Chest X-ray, AP view. Patient: 63 years old, sex F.
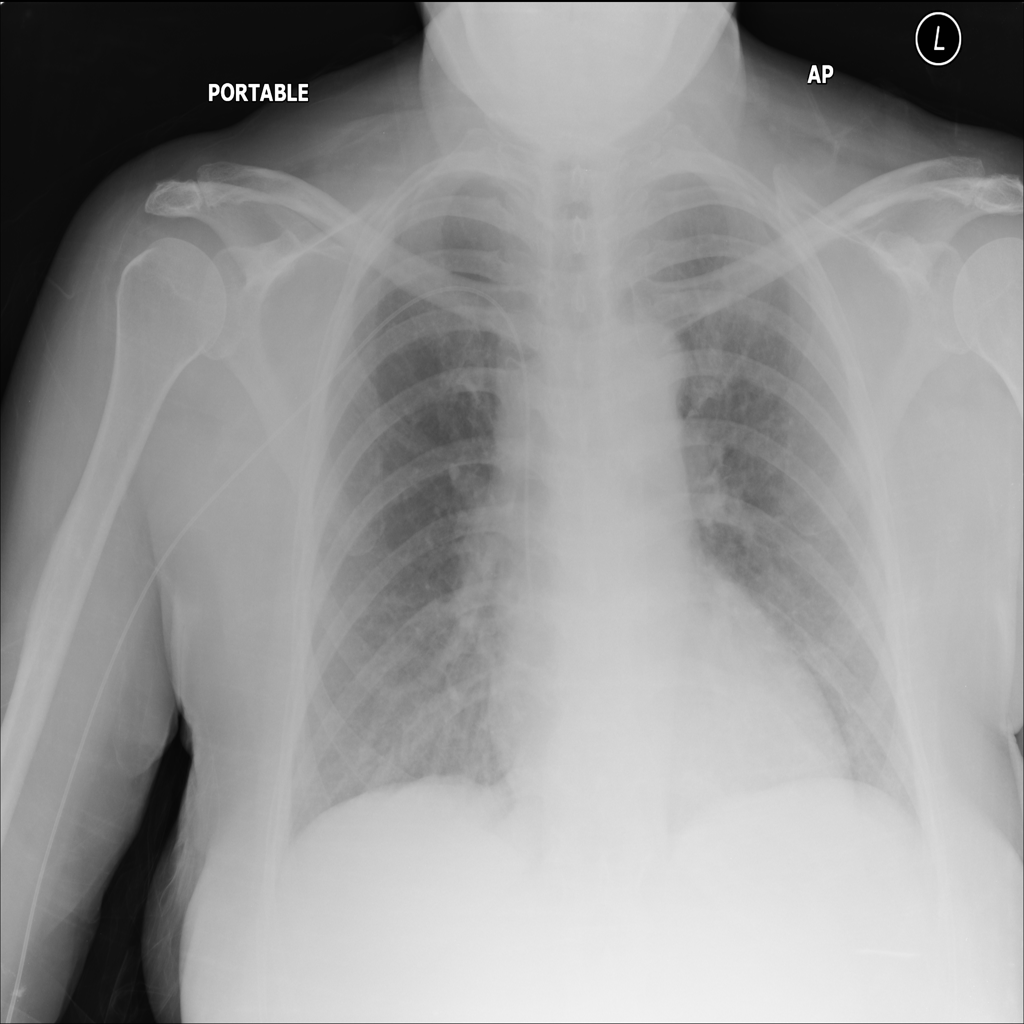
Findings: No Finding